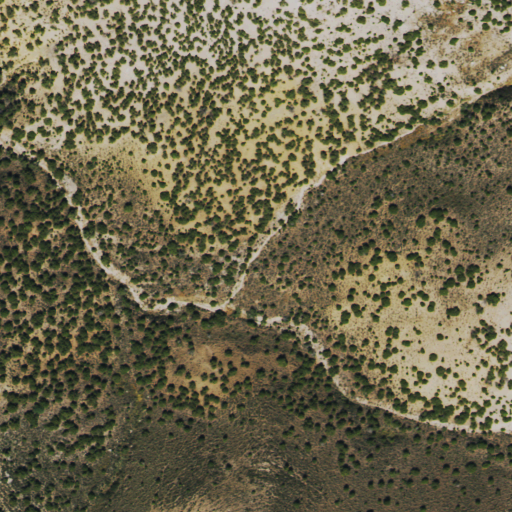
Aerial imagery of valley in Colorado named Marthas Draw containing evergreen forest and shrub